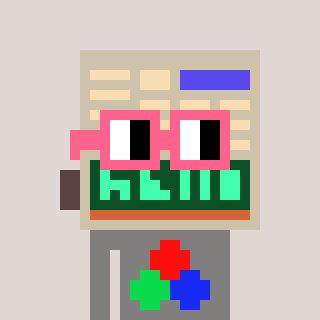
a pixel art character with square pink glasses, a calculator-shaped head and a bluegrey-colored body on a warm background